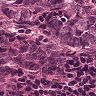
Metastatic tissue present: yes